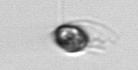
Label: flagellate